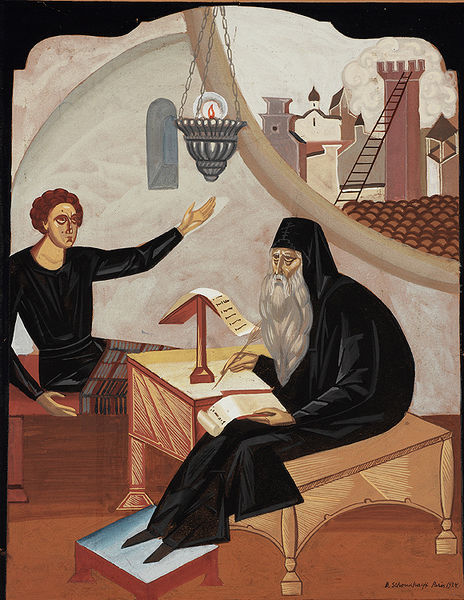
Titel: Book Illustration for Pushkin's Boris Gudunov, Book Illustration for Pushkin's Boris Gudunov
Künstler: Vasilii Shukhaev
Standort: Amherst (Massachusetts, USA)
Institution: Mead Art Museum, Amherst College
Schlagwörter: angel, cloud, beard, city, monk, religion, god